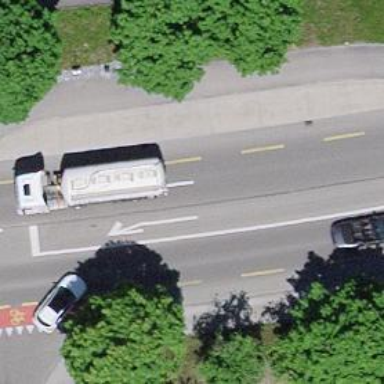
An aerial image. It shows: Primary highway with designated cycle lane.